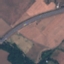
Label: Highway